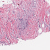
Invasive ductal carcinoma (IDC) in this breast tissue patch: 1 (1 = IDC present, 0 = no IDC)